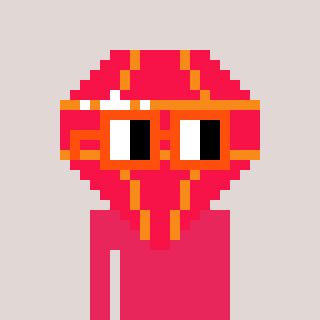
a pixel art character with square orange glasses, a red diamond-shaped head and a redpinkish-colored body on a warm background